Question: I have a NetLogo model of animals moving around on a landscape. I'd like to randomly place virtual "camera traps" (field cameras that take photos of animals using a infrared beam) on the landscape at some given distance from each other. Then when one of the animals walks within some radius of the camera trap, the tick number and information about the animal is recorded. See below for illustrative example. Based on the illustration, I'd like to report the tick and animal info for those animals that are intersecting the light blue area surrounding the camera trap (star). I'm not sure how to do this. Any suggestions would be really helpful. Thanks.

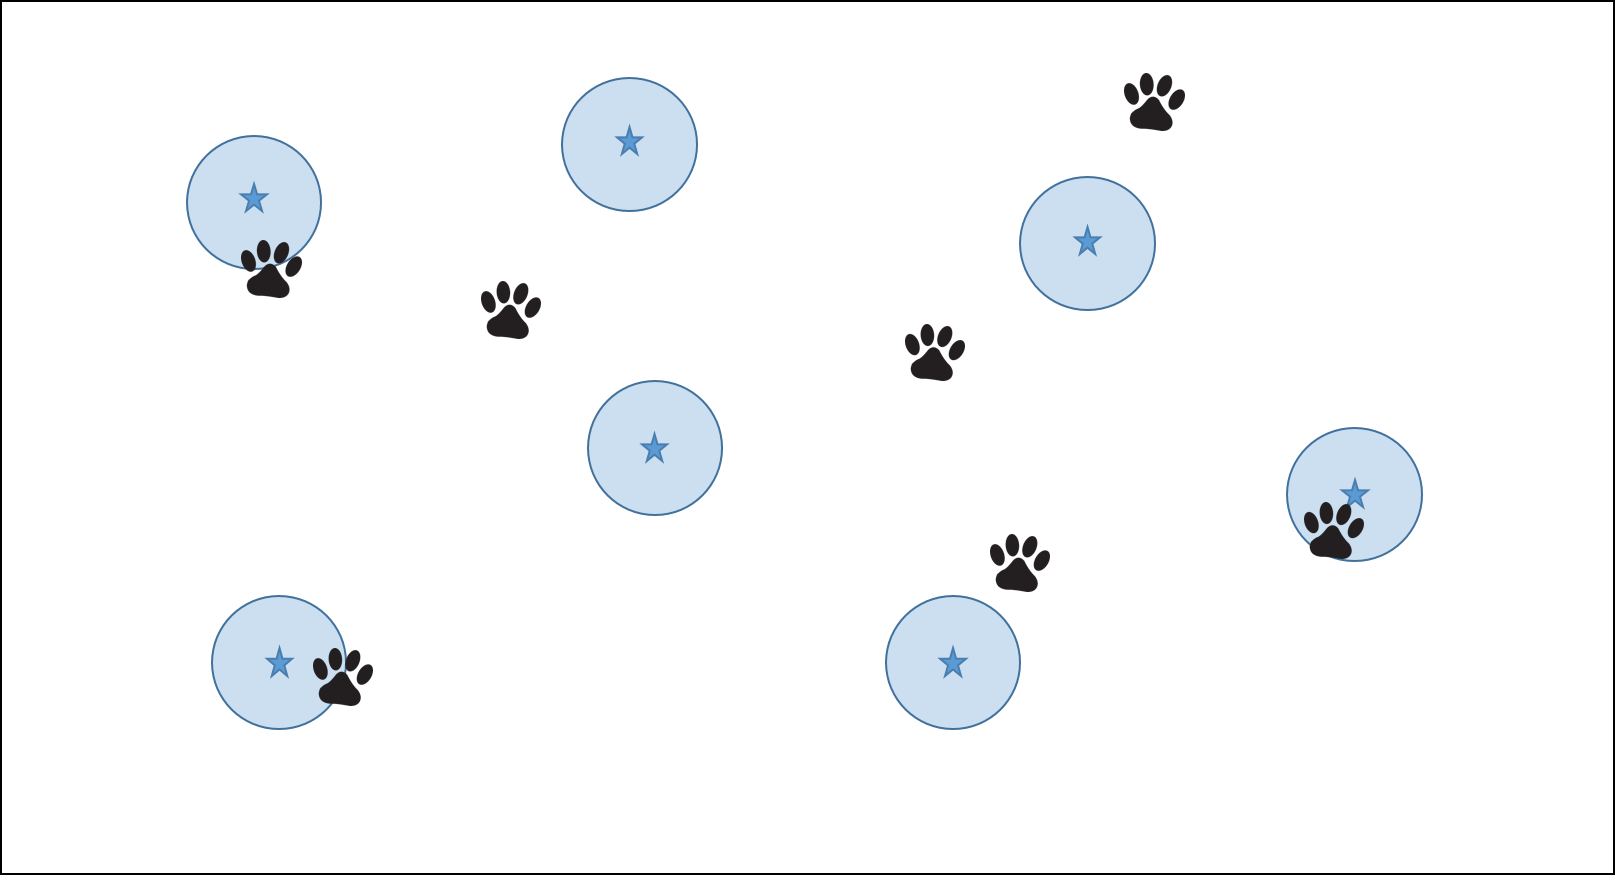
Answer: This is just some code to get you started, there are a few ways to do what you need, this is just one of them. In this one there are two breeds, Camera breed (which you might not need to use a breed you can ask a few patches set a variable true to make them camera points and then they can have a record), Camera points record tick and animal which was passing in radius 2 (which you can use distance primitive too)
'''
breed [Animals animal]
breed [Cameras Camera]
Cameras-own [records]
to setup
let Zone 2
clear-all
reset-ticks
resize-world 0 20 0 20
set-patch-size 20
set-default-shape animals "wolf"
set-default-shape cameras "star"
create-Cameras 5 [
set records []
setxy random max-pxcor random max-pycor
set color white
ask patches in-radius Zone
[
Set pcolor 88
]
]
Create-animals 10 [move-to one-of patches]
end
end
to go
ask animals
[
animals-walk
]
tick
end
to animals-walk
rt random 10
fd 1
if any? cameras in-radius 2 [
ask one-of cameras in-radius 2 [
set records lput (list ticks myself) records
]]
end
'''

'''
observer> ask camera 4 [ print records]
[[0 (animal 10)] [0 (animal 11)] [1 (animal 10)] [1 (animal 6)] [2 (animal 10)]
[2 (animal 6)] [3 (animal 10)] [3 (animal 6)] [4 (animal 6)] [10 (animal 7)]
[11 (animal 7)] [12 (animal 7)] [13 (animal 7)]]
'''
Update:
This one does not use a Breed for cameras instead used patches:
'''
breed [Animals animal]
patches-own [records is-camera-point?]
Globals [Cameras]
to setup
let Zone 2
clear-all
reset-ticks
resize-world 0 20 0 20
set-patch-size 20
set-default-shape animals "wolf"
setup-world
Create-animals 10 [move-to one-of patches]
end
to setup-world
ask patches [
set pcolor white
set records []
set is-camera-point? false
]
ask n-of 5 patches [
set is-camera-point? true
set records []
set pcolor red]
set Cameras patches with [is-camera-point?]
end
to go
ask animals
[
animals-walk
]
tick
end
to animals-walk-with-Radius
rt random 10
fd 1
if any? cameras in-radius 2 [
ask one-of cameras in-radius 2 [
set records lput (list ticks myself) records
]
]
end
to animals-walk ; with distance
rt random 10
fd 1
if any? cameras with [distance myself < 2] [
ask one-of cameras with [distance myself < 2] [
set records lput (list ticks myself) records
]
]
end
'''